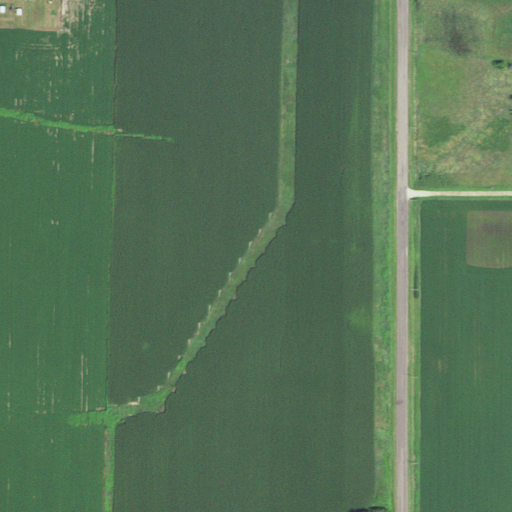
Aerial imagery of valley in Wisconsin named Twin Valley containing cultivated crops, pasture, open development, low intensity development, and high intensity development